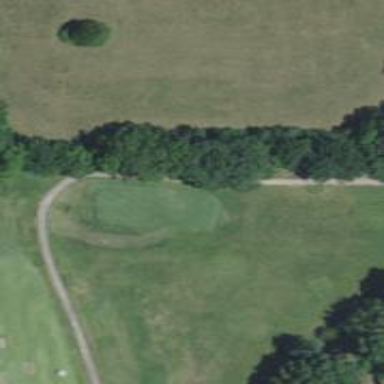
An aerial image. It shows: Pathway for golfing.